Field crop: tomato
Growth stage: 1
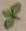
Species: solanum